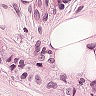
Metastatic tissue present: yes